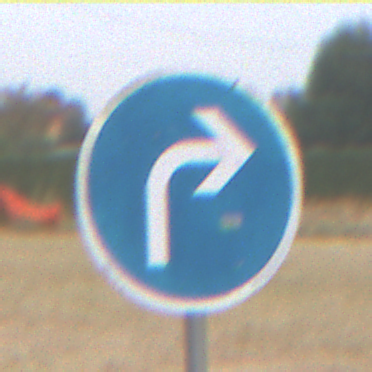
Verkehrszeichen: VorgeschriebeneFahrtrichtungRechts
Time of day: Midday
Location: Outdoor (Suburban)
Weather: Overcast
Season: NotSpecified
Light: Natural